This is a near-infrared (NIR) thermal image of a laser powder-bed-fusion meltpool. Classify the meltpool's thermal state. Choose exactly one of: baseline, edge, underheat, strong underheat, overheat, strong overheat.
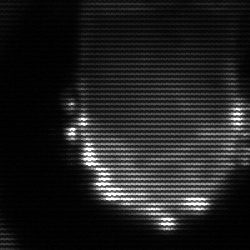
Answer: baseline